Question: I use <URL>
I try to generate Gantt data from PHP:
'''
foreach ($activity as $key => $activity):
$data[$key]['id'] = $activity->id;
$data[$key]['name'] = $activity->name;
foreach($activity->task as $key2 => $task):
$data[$key]['series'][$key2]['name'] = $task->name;
$data[$key]['series'][$key2]['start'] = date( 'D M d Y H:i:s',strtotime($task->start_time)).' GMT+0700 (SE Asia Standard Time)';
$data[$key]['series'][$key2]['end'] = date( 'D M d Y H:i:s',strtotime($task->stop_time)).' GMT+0700 (SE Asia Standard Time)';
endforeach;
endforeach;
'''
The error:

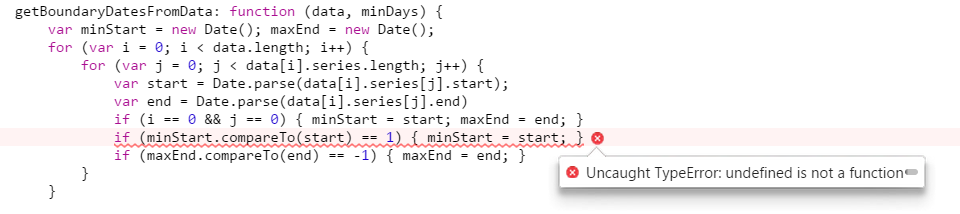
Answer: Looks like this jQuery library depends in date.js (its source can be found in <URL>, so just include this script on your page.